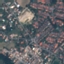
Land use / land cover: Residential